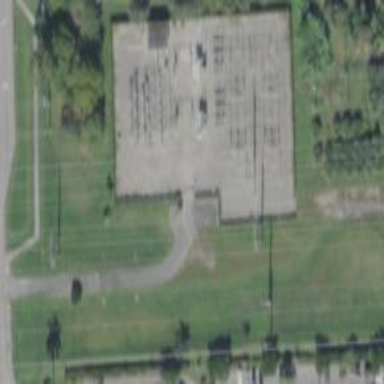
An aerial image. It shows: Outdoor power substation surrounded by fence. The substation is specifically for distribution purposes.